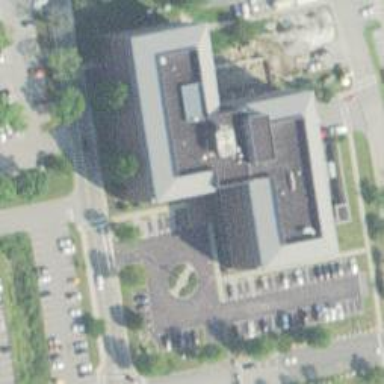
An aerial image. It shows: Building.